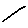
Label: line